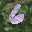
Label: 6